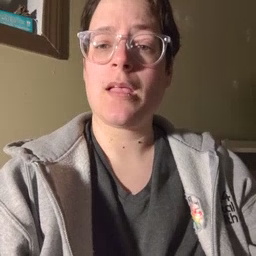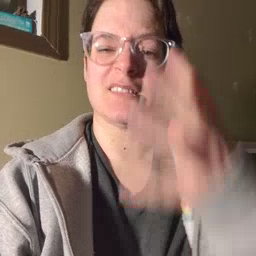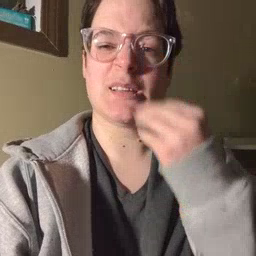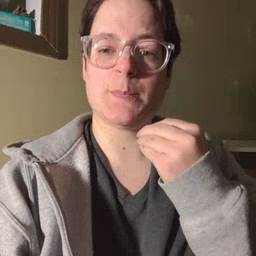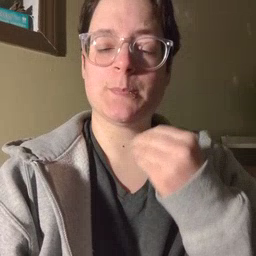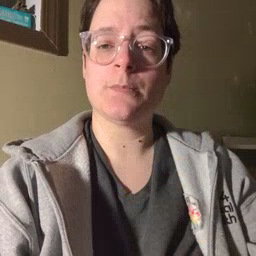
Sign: sleep